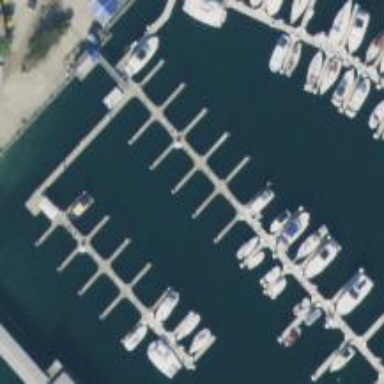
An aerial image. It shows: Pier with mooring facilities.